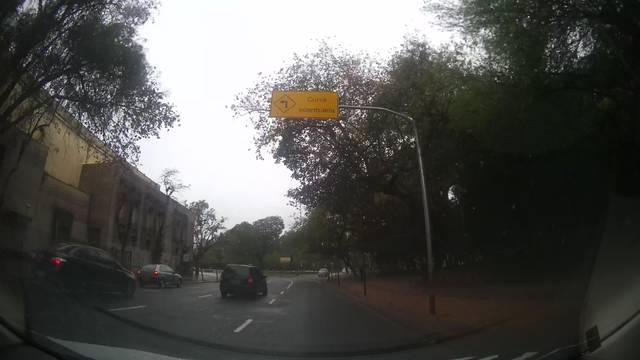
Region: Brazil
Coordinates: -30.035, -51.219